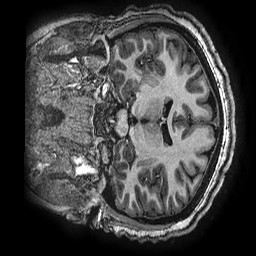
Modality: T1w
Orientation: coronal
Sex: female
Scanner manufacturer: ge
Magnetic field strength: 3 T
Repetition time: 0.00766 s
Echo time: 0.003476 s